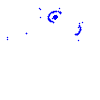
Particle: pion